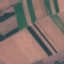
Label: AnnualCrop